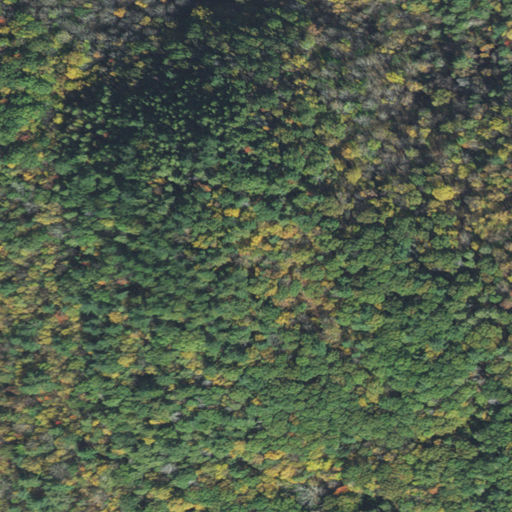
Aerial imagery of mountain in Massachusetts named Pine Hill containing mixed forest, deciduous forest, evergreen forest, and open water